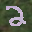
Label: 2